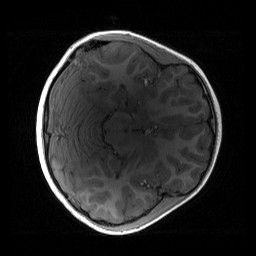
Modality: T1w
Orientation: axial
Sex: male
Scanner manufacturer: siemens
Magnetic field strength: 3 T
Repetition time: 1.9 s
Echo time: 0.00243 s